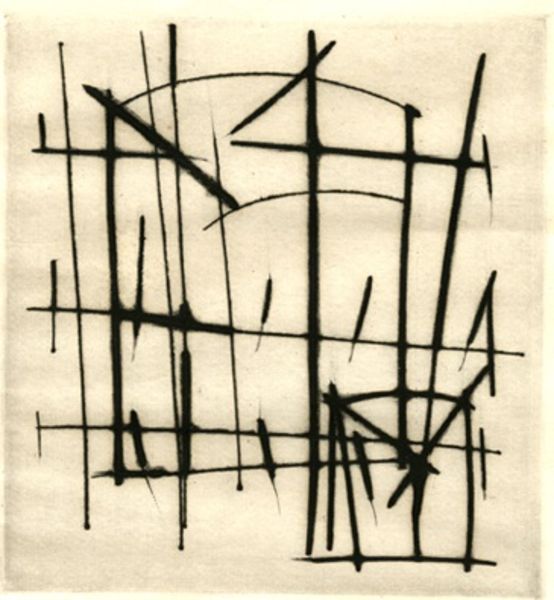
Titel: Untitled, Untitled
Künstler: Oleg Kudriashov
Standort: Amherst (Massachusetts, USA)
Institution: Mead Art Museum, Amherst College
Schlagwörter: white, window, black, print, horizontal, paper, line, cross, door, abstract, diagonal, vertical, squares, lines, masts, straight, monotone, intersecting, simplistic, quick, verticle, mobile